Question: I have some css overriding my tables but I don't know how to find it. I simply need images in my table to be at the top of the table. I use the code:
'''
<td valign="top"><img src="../../../images/site/orangeBanner.png" alt="" width="259" height="62" class="imagePic"/></td>
'''
But it does not work and produces this image of the orange bar in the middle. It should be at the top at the same height as "INSPIRE".

Here is the link to my full code: <URL>
Is there anything to override the css?
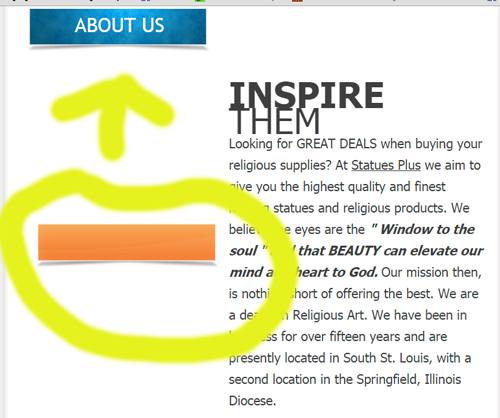
Answer: Your 'td' originally has 'vertical-align: middle' specified inside the CSS. You can override it by using 'style="vertical-align: top;"' inline inside the '<td>' tag containing your image. This should work perfectly:
'''
<td valign="top" style="vertical-align: top;"><img src="../../../images/site/orangeBanner.png" alt="" width="259" height="62" class="imagePic"/></td>
'''